Brain MRI, t1w sequence, axial 2D slice.
Patient: age 29, sex M, weight 78 kg, height 1.78 m
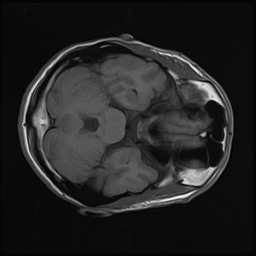